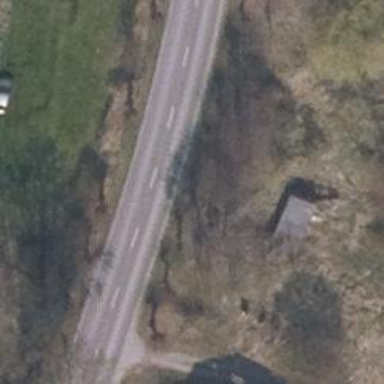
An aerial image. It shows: Primary road with asphalt surface.